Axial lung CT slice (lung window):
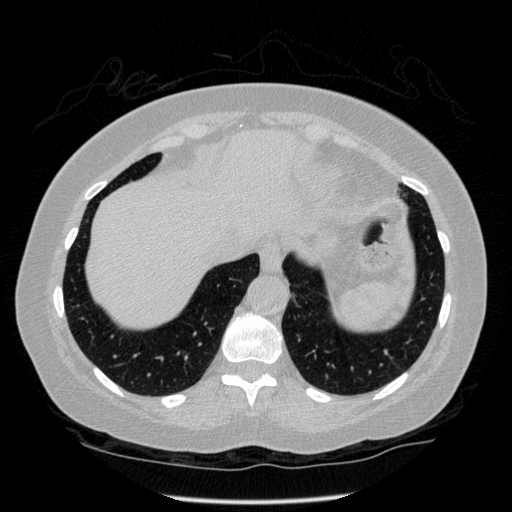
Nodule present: no